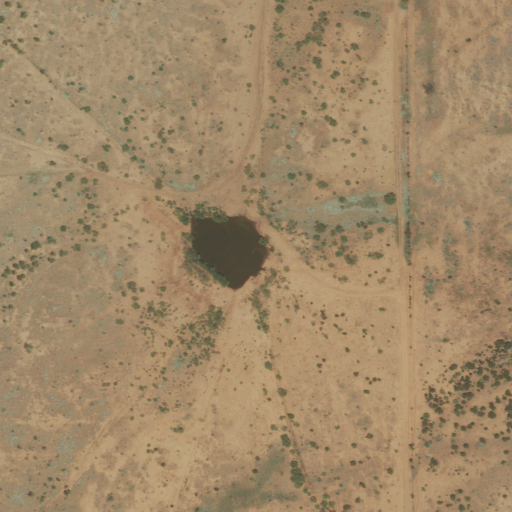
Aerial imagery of plain(s) in Texas named Mitchell Park containing shrub, grassland, deciduous forest, pasture, and open water